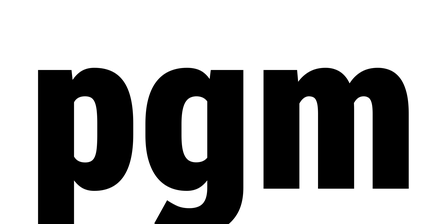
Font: Roboto_Condensed_Black